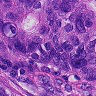
Metastatic tissue present: yes